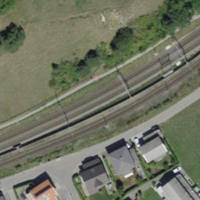
EUNIS habitat code: 54
Species observed at this site:
Euphorbia cyparissias
Podarcis muralis